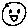
Label: smiley face